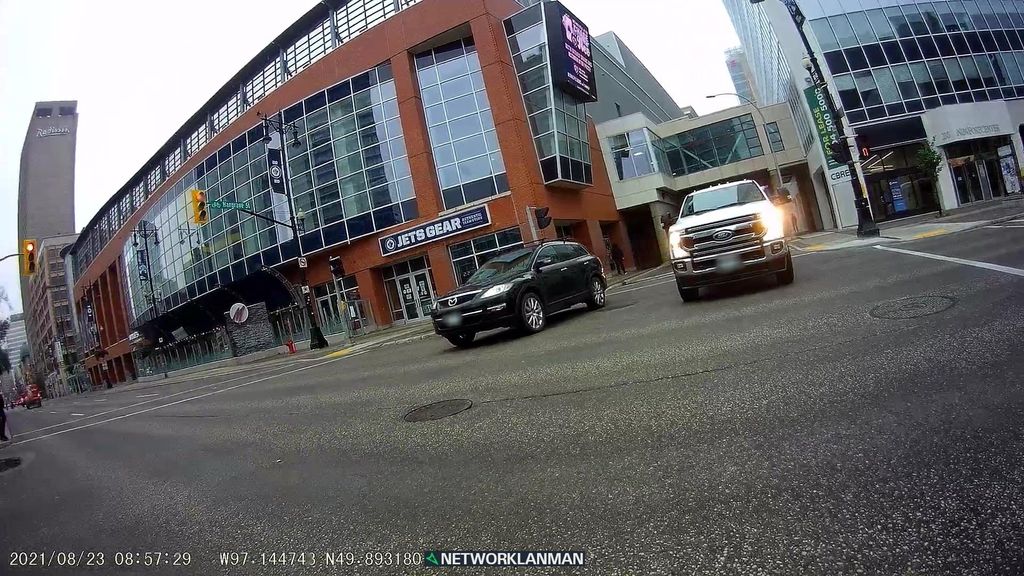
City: winnipeg